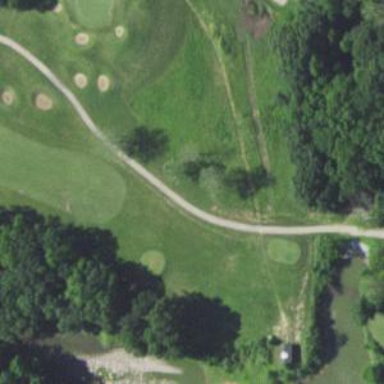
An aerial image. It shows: Path designated for golf carts.